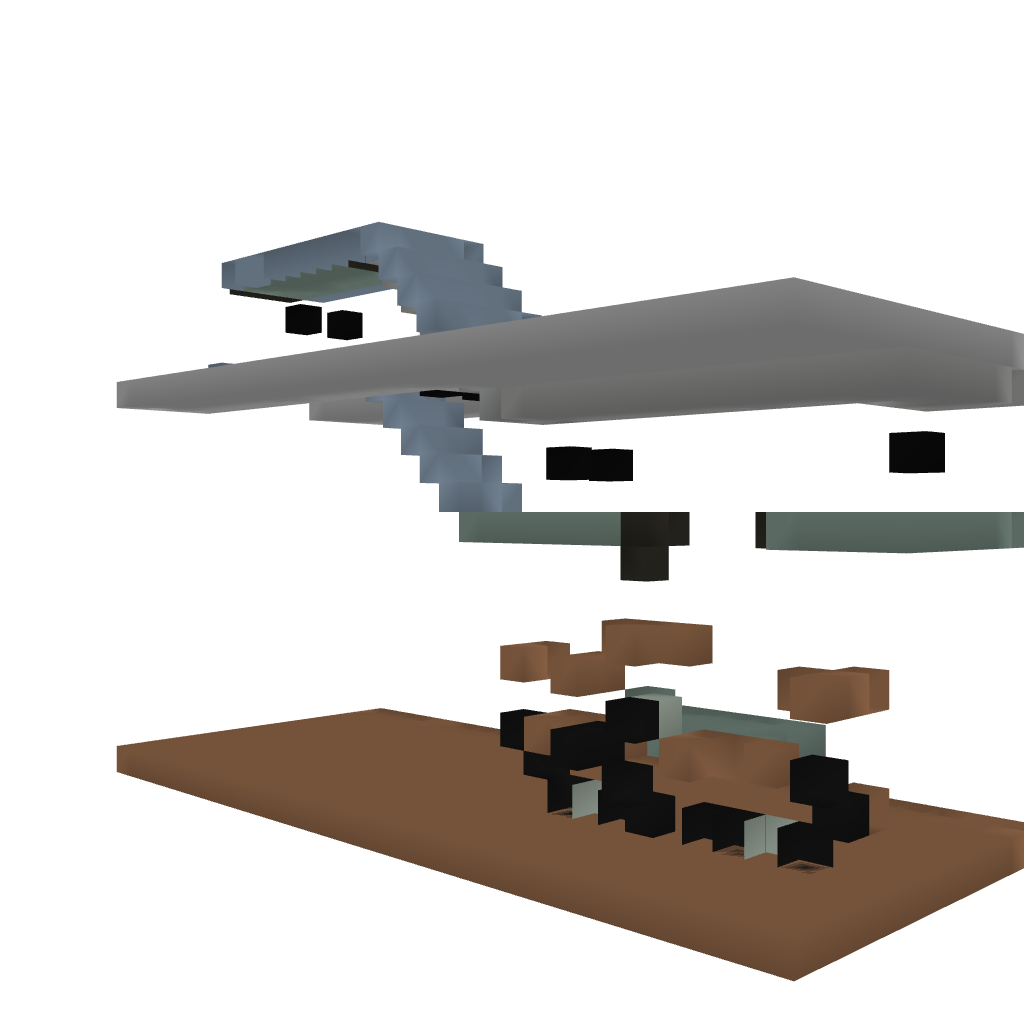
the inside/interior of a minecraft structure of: Ruins Trap